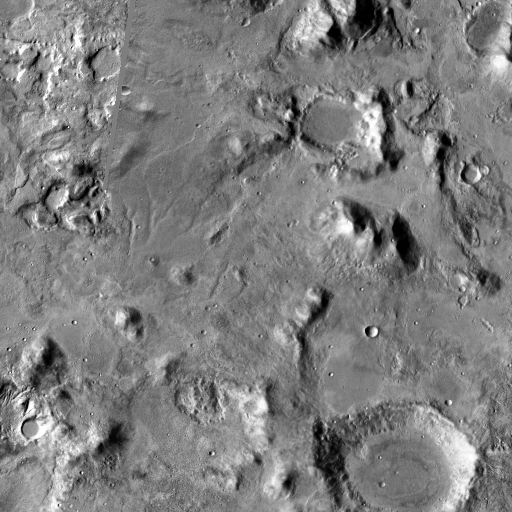
Crater classes present: Background, Other, Buried